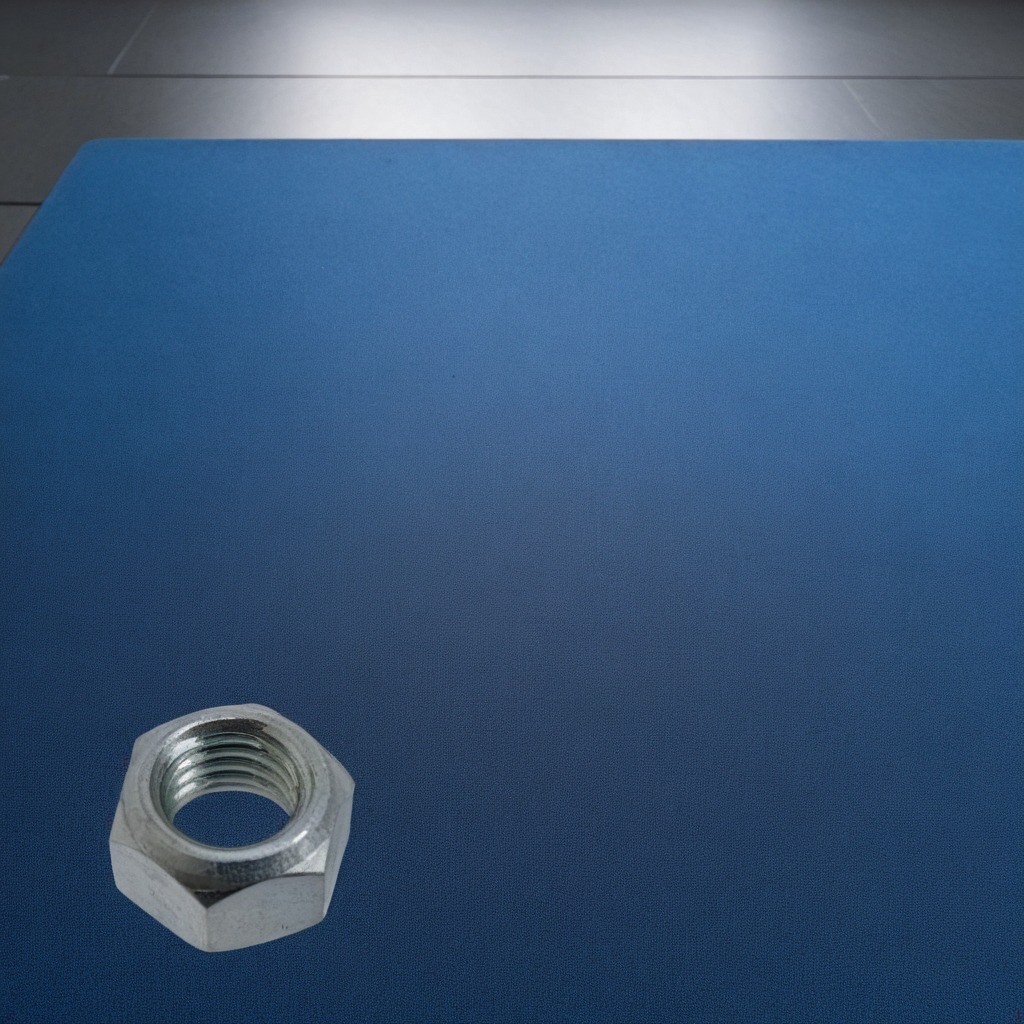
A metal nut lies on the granite tabletop.